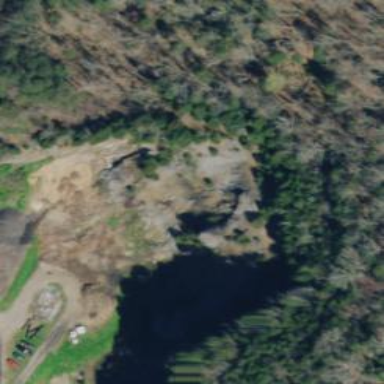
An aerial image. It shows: Quarry area.